Question: I need to add a select with a custom price in the single product as seen in the screenshots below;

<URL>
The idea is that by selecting an option from (select) you can increase it to the base price.
Without using the variations, since my idea is to do other things more, but I need help on how to do this.
I've seen plugins that do it are called "Add-On" but I do not want to use a plugin.
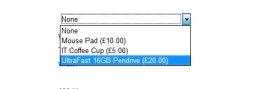
Answer: To add a select field in simple products (like in variable products) that will update base price depending on the dopdown selected value, try this:
'''
// Frontend: custom select field in product single pages
add_action( 'woocommerce_before_add_to_cart_button', 'fabric_length_product_field' );
function fabric_length_product_field() {
global $product;
if( $product->is_type('variable') ) return; // Not variable products
$domain = 'woocommerce';
$text = array(
__('cards', $domain),
__('card', $domain),
__('Total', $domain),
get_woocommerce_currency_symbol(),
);
// Select Options array
$options = array(
"" => __('Select package'),
"12.00" => "1000 {$text[0]} - {$text[3]}0.012/{$text[1]} - {$text[2]} {$text[3]}12.00",
"15.00" => "2000 {$text[0]} - {$text[3]}0.008/{$text[1]} - {$text[2]} {$text[3]}15.00",
"20.00" => "3000 {$text[0]} - {$text[3]}0.007/{$text[1]} - {$text[2]} {$text[3]}20.00",
"25.00" => "4000 {$text[0]} - {$text[3]}0.006/{$text[1]} - {$text[2]} {$text[3]}25.00",
);
// Select field
woocommerce_form_field('cards_pack', array(
'type' => 'select',
'class' => array('my-field-class form-row-wide'),
'label' => __('Cards Pack selection', $domain),
'required' => true,
'options' => $options,
),'');
// Data to be transmitted to jQuery
$base_price = (float) wc_get_price_to_display( $product );
$prices = array(
'' => wc_price($base_price),
'12.00' => wc_price($base_price + 12),
'15.00' => wc_price($base_price + 15),
'20.00' => wc_price($base_price + 20),
'25.00' => wc_price($base_price + 25),
)
// jQuery code
?>
<script>
jQuery(function($){
var a = <?php echo json_encode($prices); ?>,
b = 'p.price',
c = 'select[name="cards_pack"]';
$(c).on( 'change', function(){
$.each( a, function( key, value ){
if( $(c).val() == key )
$(b).html(value);
});
});
});
</script>
<?php
}
// Add selected pack data as custom data to cart items
add_filter( 'woocommerce_add_cart_item_data', 'add_pack_data_to_cart_item_data', 20, 2 );
function add_pack_data_to_cart_item_data( $cart_item_data, $product_id ){
if( ! isset($_POST['cards_pack']) )
return $cart_item_data;
$pack_price = (float) sanitize_text_field( $_POST['cards_pack'] );
if( empty($pack_price) )
return $cart_item_data;
if($pack_price == 12.00) $cards = 1000;
elseif($pack_price == 15.00) $cards = 2000;
elseif($pack_price == 20.00) $cards = 3000;
elseif($pack_price == 25.00) $cards = 4000;
$product = wc_get_product($product_id); // The WC_Product Object
$base_price = (float) $product->get_price();
// New price calculation
$new_price = $base_price + $pack_price;
// Prepare and save the data array
$cart_item_data['pack_data'] = array(
'cards' => (int) $cards,
'pack' => (int) $pack_price,
'new_price' => (float) $new_price,
);
$cart_item_data['unique_key'] = md5( microtime() . rand() ); // Make each item unique
return $cart_item_data;
}
// Set conditionally a custom item price
add_action('woocommerce_before_calculate_totals', 'set_cutom_cart_item_price', 20, 1);
function set_cutom_cart_item_price( $cart ) {
if ( is_admin() && ! defined( 'DOING_AJAX' ) )
return;
if ( did_action( 'woocommerce_before_calculate_totals' ) >= 2 )
return;
foreach ( $cart->get_cart() as $cart_item ) {
if ( isset( $cart_item['pack_data']['new_price'] ) )
$cart_item['data']->set_price( $cart_item['pack_data']['new_price'] );
}
}
// Display custom data in checkout page
add_filter( 'woocommerce_get_item_data', 'display_custom_cart_item_data', 10, 2 );
function display_custom_cart_item_data( $cart_data, $cart_item ) {
$domain = 'woocommerce';
if ( isset( $cart_item['pack_data']['new_price'] ) ){
$cart_data[] = array('name' => __( 'Cards pack', $domain ),
'value' => $cart_item['pack_data']['cards'] );
}
return $cart_data;
}
'''
Code goes in function.php file of your active child theme (or active theme). Tested and work.
<URL>